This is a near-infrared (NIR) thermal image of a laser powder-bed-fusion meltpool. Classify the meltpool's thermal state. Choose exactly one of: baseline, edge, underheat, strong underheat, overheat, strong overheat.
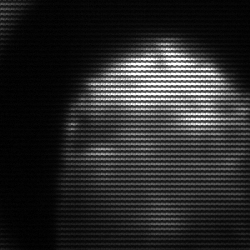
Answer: strong underheat